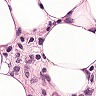
Metastatic tissue present: yes